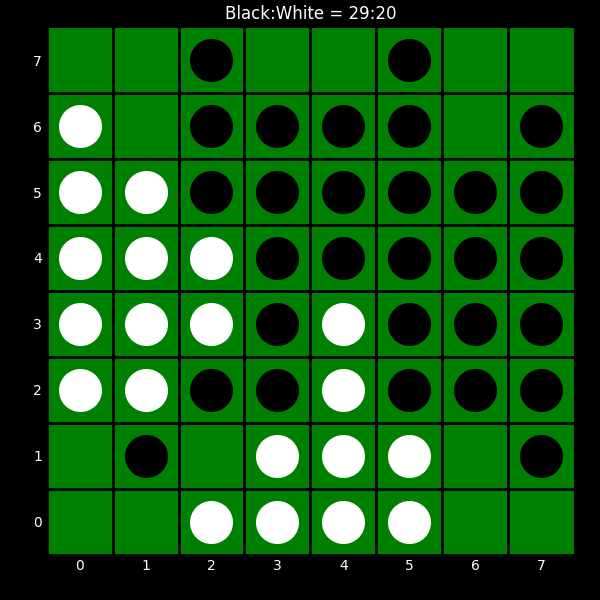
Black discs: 29
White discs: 20